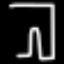
Label: pants